【题型】填空题　【知识点】解析几何　【难度】medium
已知 $F_1$, $F_2$ 是双曲线 $\Gamma: \frac{x^2}{a^2} - \frac{y^2}{b^2} = 1 (a > 0, b > 0)$ 的左、右焦点，点 $M$ 是双曲线 $\Gamma$ 上的任意一点（不是顶点），过 $F_1$ 作 $\angle F_1MF_2$ 的角一部分线的垂线，垂足为 $N$，线段 $F_1N$ 的延长线交 $MF_2$ 于点 $Q$，$O$ 是坐标原点，若 $|ON| = \frac{|F_1F_2|}{6}$，则双曲线 $\Gamma$ 的渐近线方程为 \_\_\_\_\_\_.
【解答】

\noindent \textbf{【答案】} $\boldsymbol{y=\pm2\sqrt{2}x}$

\vspace{0.2cm}
\noindent \textbf{【分析】} 延长$F_1N$交$MF_2$的延长线于$Q$，因为$MN$是$\angle F_1MF_2$角平分线，$F_1N\perp MN$，可得$\triangle F_1MQ$为等腰三角形，再由题意可得$|F_1F_2|=3|F_2Q|$，结合双曲线的定义可得$a$，$c$的关系，得到$a$，$b$的关系，求出双曲线的渐近线的方程.

\vspace{0.2cm}
\noindent \textbf{【详解】} 解：延长$F_1N$交$MF_2$的延长线于$Q$，因为$MN$是$\angle F_1MF_2$角平分线，$F_1N\perp MN$，如图所示：

所以$\triangle F_1MQ$为等腰三角形，$|F_1M|=|MQ|$，
$N$为$F_1Q$的中点，$O$为$F_1F_2$的中点，
所以$ON$是$\triangle F_1F_2Q$的中位线，所以$|ON|=\dfrac{1}{2}|F_2Q|$，
若$|ON|=\dfrac{|F_1F_2|}{6}$，则$|F_1F_2|=3|F_2Q|=3(|MQ|-|MF_2|)=3(|MF_1|-|MF_2|)=6a$，
即$c=3a$，可得$b^2=c^2-a^2=9a^2-a^2=8a^2$，所以$\dfrac{b}{a}=2\sqrt{2}$，
所以双曲线的渐近线的方程为$y=\pm\dfrac{b}{a}x=\pm2\sqrt{2}x$. 故答案为：$\boldsymbol{y=\pm2\sqrt{2}x}$

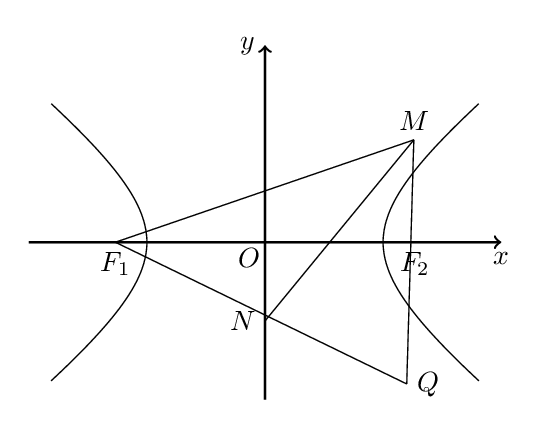